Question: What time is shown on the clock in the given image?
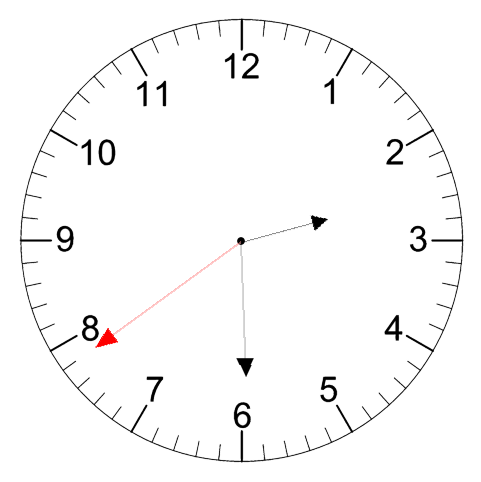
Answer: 02:29:39